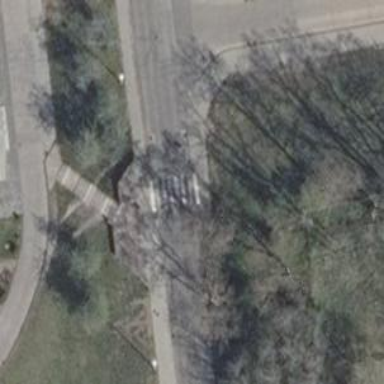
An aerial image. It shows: Zebra crossing on the road.